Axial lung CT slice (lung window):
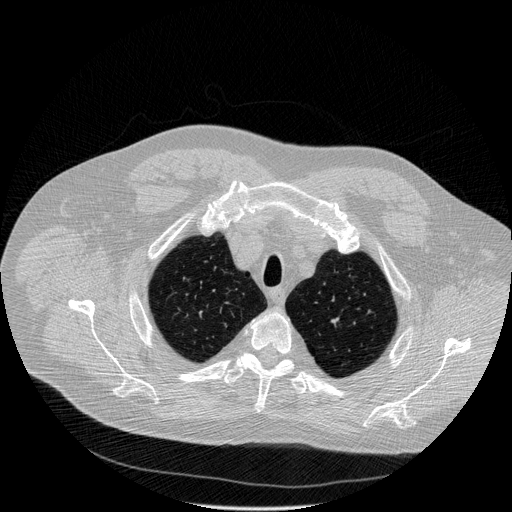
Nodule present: no